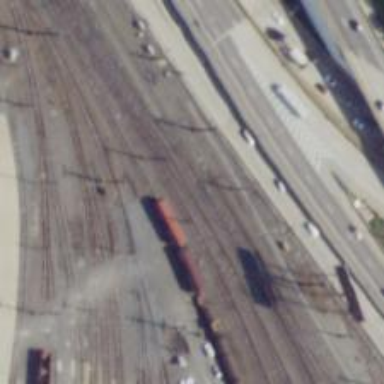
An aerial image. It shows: Railway track with contact lines for electrification.